Brain MRI, t1w sequence, axial 2D slice.
Patient: age 37, sex F, weight 95 kg, height 1.95 m
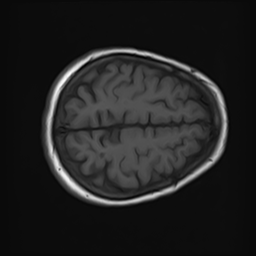